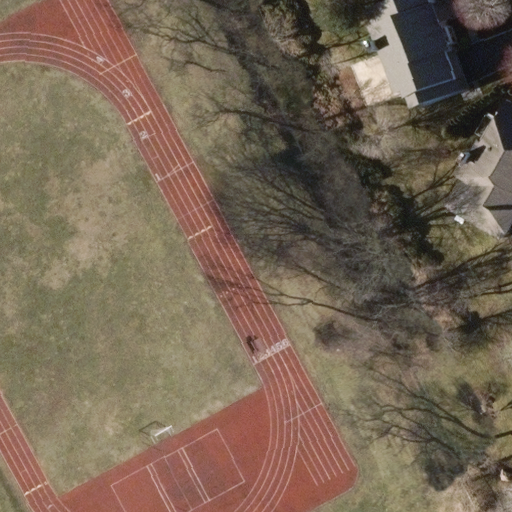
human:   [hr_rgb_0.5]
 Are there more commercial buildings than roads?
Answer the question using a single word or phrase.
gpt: no

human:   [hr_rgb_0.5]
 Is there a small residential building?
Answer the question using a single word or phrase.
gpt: no

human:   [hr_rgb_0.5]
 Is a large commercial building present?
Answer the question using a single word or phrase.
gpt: no

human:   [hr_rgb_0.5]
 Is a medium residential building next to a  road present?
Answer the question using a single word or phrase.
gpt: no

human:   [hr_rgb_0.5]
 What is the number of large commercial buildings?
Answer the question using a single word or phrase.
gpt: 0

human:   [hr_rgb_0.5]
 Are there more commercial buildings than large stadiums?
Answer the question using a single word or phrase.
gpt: no

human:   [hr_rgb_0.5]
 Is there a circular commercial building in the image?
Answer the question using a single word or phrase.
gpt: no

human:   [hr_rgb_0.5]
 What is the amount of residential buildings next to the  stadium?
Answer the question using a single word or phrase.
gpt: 2

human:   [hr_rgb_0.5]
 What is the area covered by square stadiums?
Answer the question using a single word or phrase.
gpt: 0m2

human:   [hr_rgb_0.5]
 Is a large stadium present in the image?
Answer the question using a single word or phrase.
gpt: yes

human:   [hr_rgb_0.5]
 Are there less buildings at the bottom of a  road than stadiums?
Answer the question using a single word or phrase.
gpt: yes

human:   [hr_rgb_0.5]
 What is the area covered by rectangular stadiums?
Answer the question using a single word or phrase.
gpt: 536m2

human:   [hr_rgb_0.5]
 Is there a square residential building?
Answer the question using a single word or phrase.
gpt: no

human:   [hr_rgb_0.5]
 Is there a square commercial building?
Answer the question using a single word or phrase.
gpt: no

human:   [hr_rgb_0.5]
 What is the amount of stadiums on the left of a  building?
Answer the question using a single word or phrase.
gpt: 1

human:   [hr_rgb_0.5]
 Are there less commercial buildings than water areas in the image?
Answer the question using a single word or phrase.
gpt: no

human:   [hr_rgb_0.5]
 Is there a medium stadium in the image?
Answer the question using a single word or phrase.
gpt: no

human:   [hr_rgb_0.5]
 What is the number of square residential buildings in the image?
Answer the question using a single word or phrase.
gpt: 0

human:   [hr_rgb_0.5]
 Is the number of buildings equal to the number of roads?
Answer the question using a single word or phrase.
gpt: no

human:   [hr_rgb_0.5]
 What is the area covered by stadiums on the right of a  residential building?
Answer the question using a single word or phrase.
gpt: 0m2

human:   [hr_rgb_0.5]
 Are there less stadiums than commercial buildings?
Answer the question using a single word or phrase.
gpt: no

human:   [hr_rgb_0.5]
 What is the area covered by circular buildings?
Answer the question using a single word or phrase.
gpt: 0m2

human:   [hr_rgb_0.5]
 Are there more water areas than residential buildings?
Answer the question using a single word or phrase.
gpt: no

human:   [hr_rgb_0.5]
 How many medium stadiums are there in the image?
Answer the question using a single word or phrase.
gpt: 0

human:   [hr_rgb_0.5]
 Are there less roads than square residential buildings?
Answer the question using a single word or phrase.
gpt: no

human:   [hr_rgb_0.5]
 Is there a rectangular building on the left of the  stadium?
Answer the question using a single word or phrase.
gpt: no

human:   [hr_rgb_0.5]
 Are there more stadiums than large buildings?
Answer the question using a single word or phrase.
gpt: yes

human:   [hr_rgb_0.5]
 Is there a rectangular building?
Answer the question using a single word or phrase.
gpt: no

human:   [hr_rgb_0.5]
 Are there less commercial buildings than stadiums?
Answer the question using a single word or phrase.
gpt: yes

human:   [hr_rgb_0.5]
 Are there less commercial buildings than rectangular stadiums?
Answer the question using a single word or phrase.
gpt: yes

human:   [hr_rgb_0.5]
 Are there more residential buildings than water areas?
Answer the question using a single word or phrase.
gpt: yes

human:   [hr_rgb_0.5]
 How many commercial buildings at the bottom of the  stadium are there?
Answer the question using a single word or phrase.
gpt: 0

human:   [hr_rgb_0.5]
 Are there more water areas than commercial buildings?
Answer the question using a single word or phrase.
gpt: no

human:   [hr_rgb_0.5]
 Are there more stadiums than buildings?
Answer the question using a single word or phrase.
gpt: no

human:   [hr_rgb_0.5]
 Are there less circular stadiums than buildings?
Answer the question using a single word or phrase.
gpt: yes

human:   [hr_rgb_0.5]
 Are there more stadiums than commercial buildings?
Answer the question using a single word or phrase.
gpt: yes